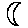
Label: moon